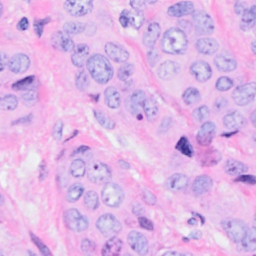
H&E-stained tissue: Breast